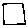
Label: square